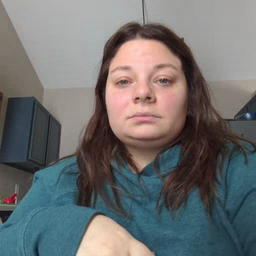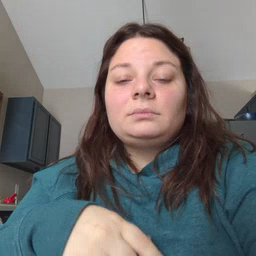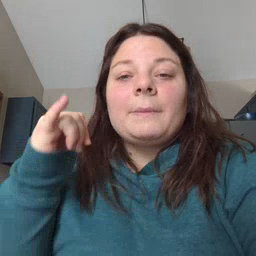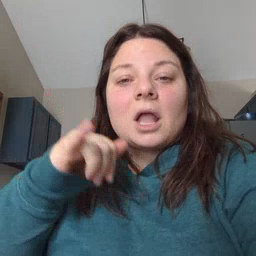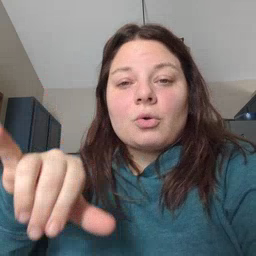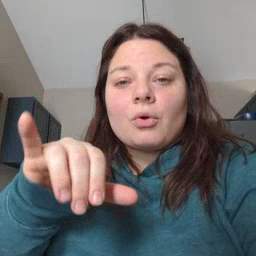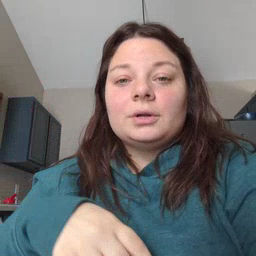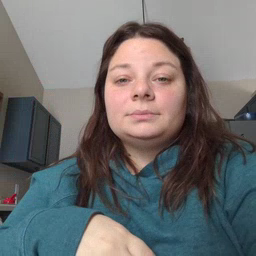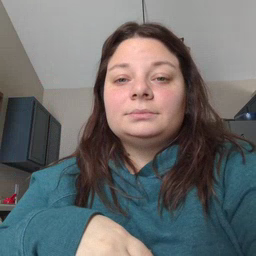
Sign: backyard